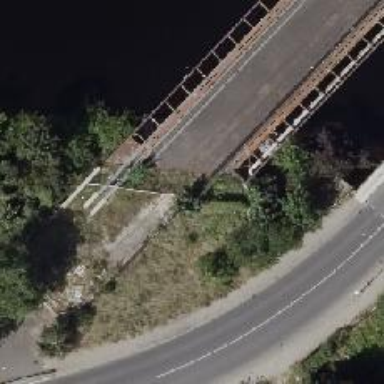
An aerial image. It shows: Disused railway bridge.